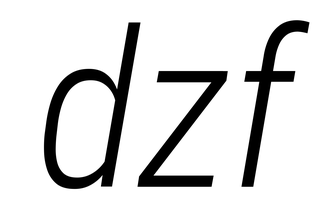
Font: Roboto-Italic_Condensed_Light_Italic